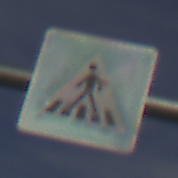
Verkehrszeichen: FussgaengerueberwegRechts
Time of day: MorningAfternoon
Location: Outdoor (Suburban)
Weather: PartlyCloudy
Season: NotSpecified
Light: Natural